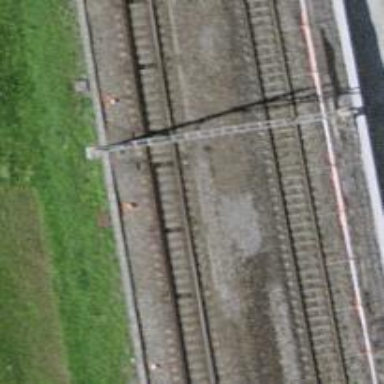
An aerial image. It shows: Railway switch.